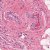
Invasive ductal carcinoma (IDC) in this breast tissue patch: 0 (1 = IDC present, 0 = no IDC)